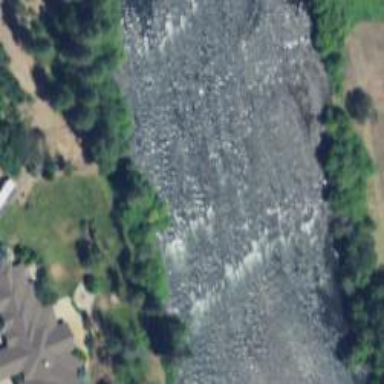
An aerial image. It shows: Scene featuring rapids in waterway.